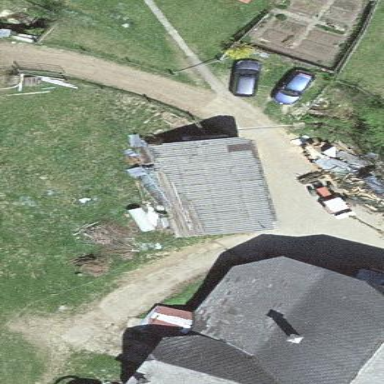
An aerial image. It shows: Barn.